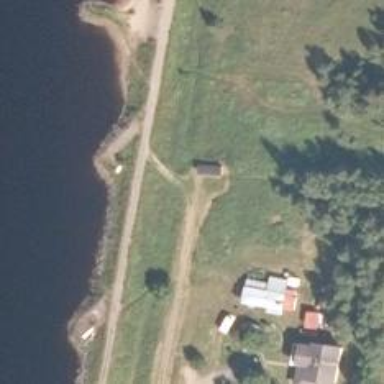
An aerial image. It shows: Path.